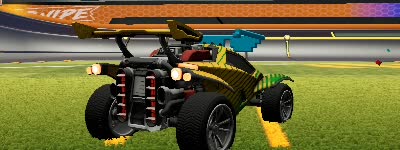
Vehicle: octane